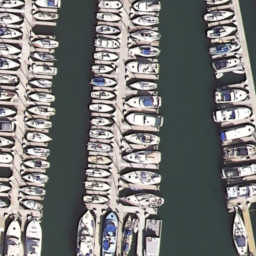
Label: harbor